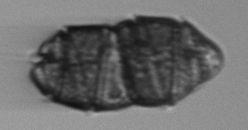
Label: Margalefidinium